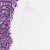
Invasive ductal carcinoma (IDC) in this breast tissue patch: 1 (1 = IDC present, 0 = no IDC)